Interaction volume radius: 5 \u00c5
Interaction volume height: 40 \u00c5
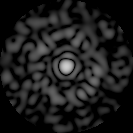
Disorder parameter: 0.8407